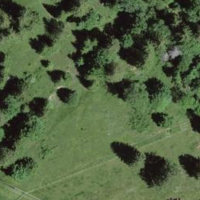
EUNIS habitat code: 44
Species observed at this site:
Cardamine pratensis